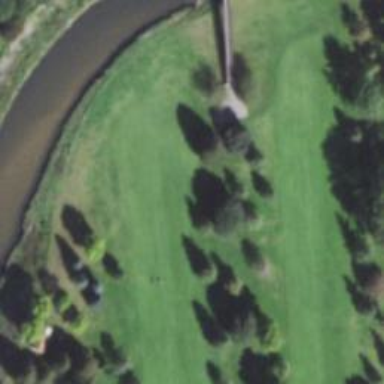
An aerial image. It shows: Golf hole for the sport of golf.